Question: I have a page action which when clicked takes the user to a different page.

When the user clicks the pencil icon in the address bar they are taken to a different page in the current tab, however I would like them to be able to hold down , or to make this page open in a tab or window. That way they have the option.
Looking through the documentation I can't see if this is possible. It looks like it isn't possible to capture keypresses on page actions. Is this the case?
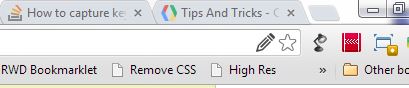
Answer: I figured out a workaround. I can inject a contentscript into the page which listens for 'onkeydown' and 'onkeyup' events. A flag is saved in localStorage that is set to 'false' on page load, 'true' if the altKey is pressed and 'false' when the altKey is no longer pressed. The background page can then request what the value of this flag was when the page action was clicked...
## contentscript.js
'''
// When the page action is clicked this flag could be left as true
// so we always set it to false on page load
localStorage["isAltKeyPressed"] = false;
window.addEventListener('keydown', recordAltKeyPress);
window.addEventListener('keyup', recordAltKeyPress);
function recordAltKeyPress(evt) {
localStorage["isAltKeyPressed"] = evt.altKey;
}
chrome.runtime.onMessage.addListener(
function(request, sender, sendResponse) {
if(request === "isAltKeyPressed") {
sendResponse( localStorage["isAltKeyPressed"] );
} else {
sendResponse(undefined);
}
});
'''
## background.js
'''
// Function to perform when pageAction is clicked
chrome.pageAction.onClicked.addListener(myFunction);
function myFunction(tab) {
chrome.tabs.sendMessage(tab.id, "isAltKeyPressed", function(response) {
// The response comes back as a string, we need a boolean...
var isAltKeyPressed = (response === "true");
// Do stuff...
});
}
'''